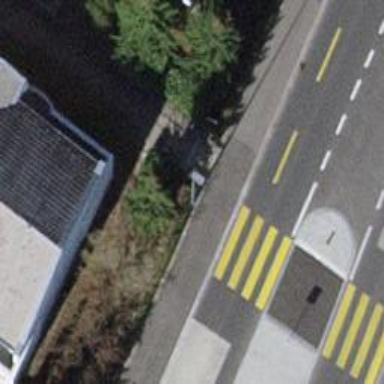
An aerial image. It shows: Footway made of paving stones.